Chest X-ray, AP view. Patient: 18 years old, sex M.
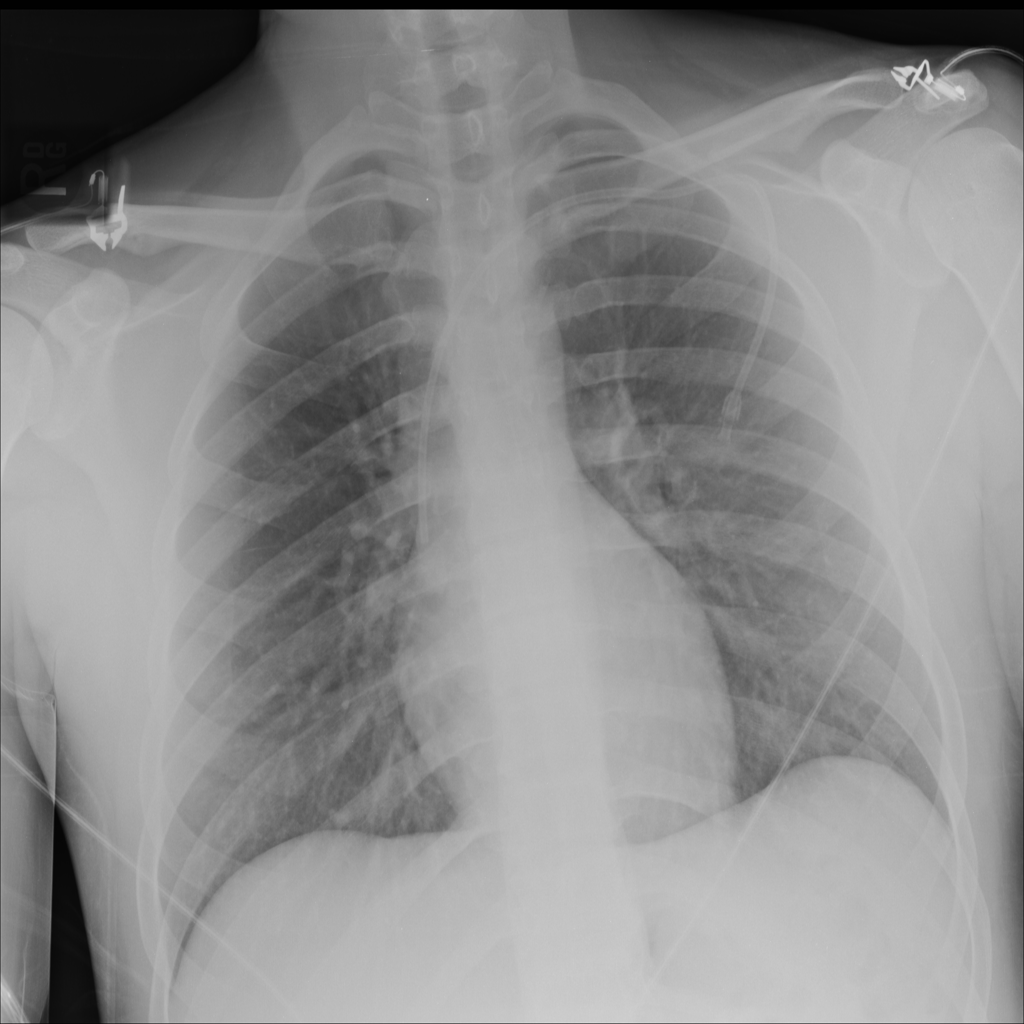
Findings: No Finding